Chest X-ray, AP view. Patient: 32 years old, sex M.
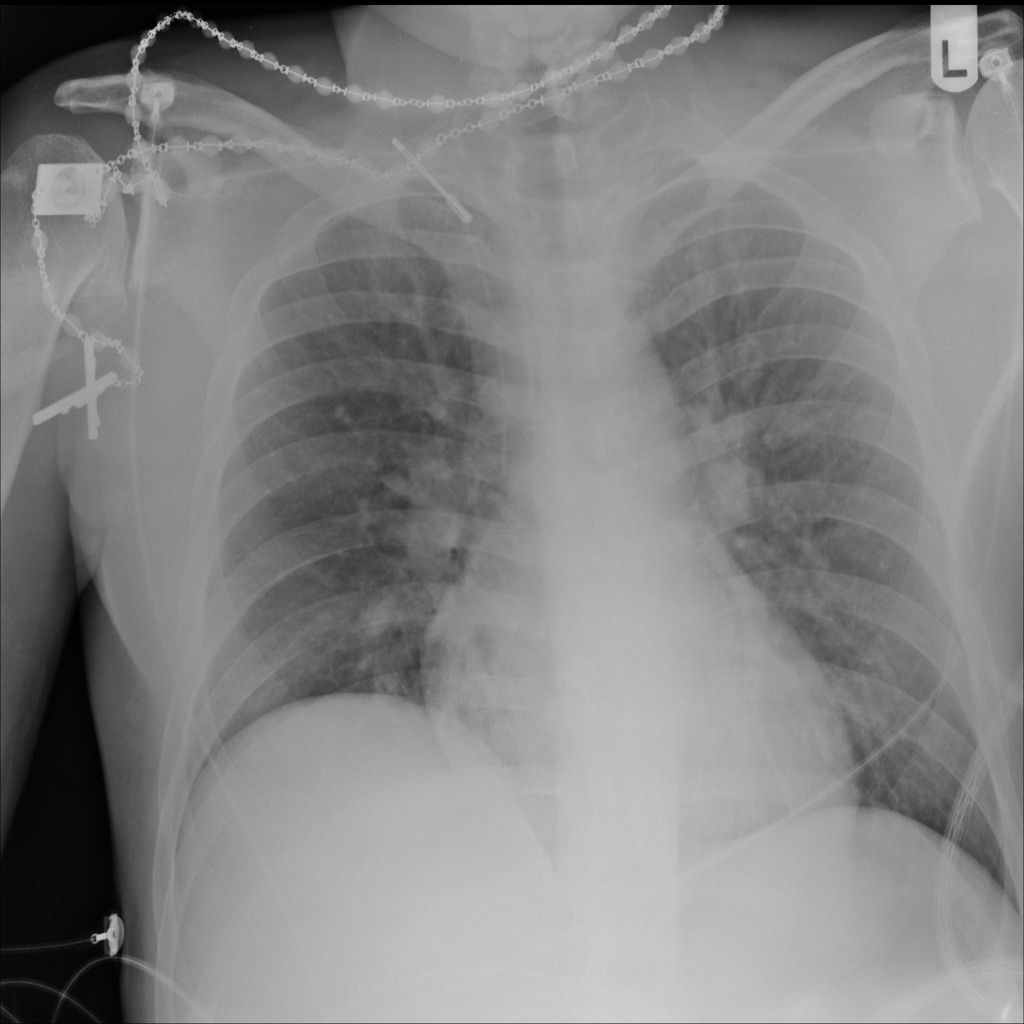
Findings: No Finding